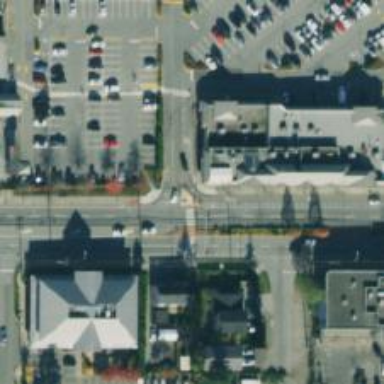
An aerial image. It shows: Zebra crossing with uncontrolled intersection and pedestrian island.